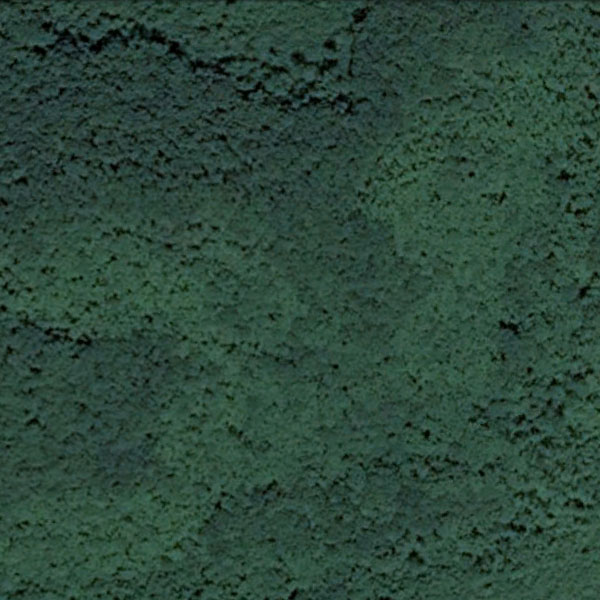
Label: Forest